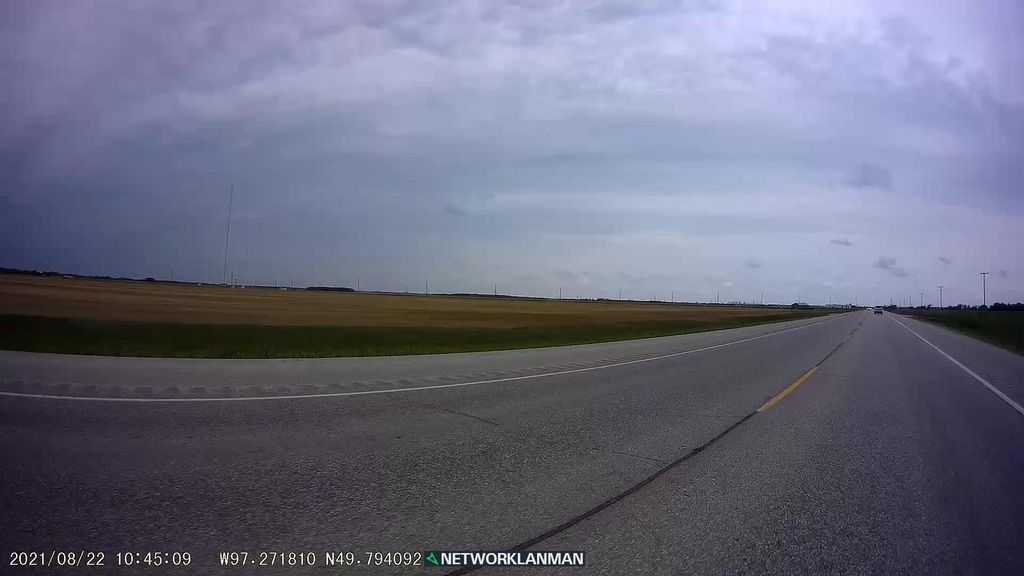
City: winnipeg